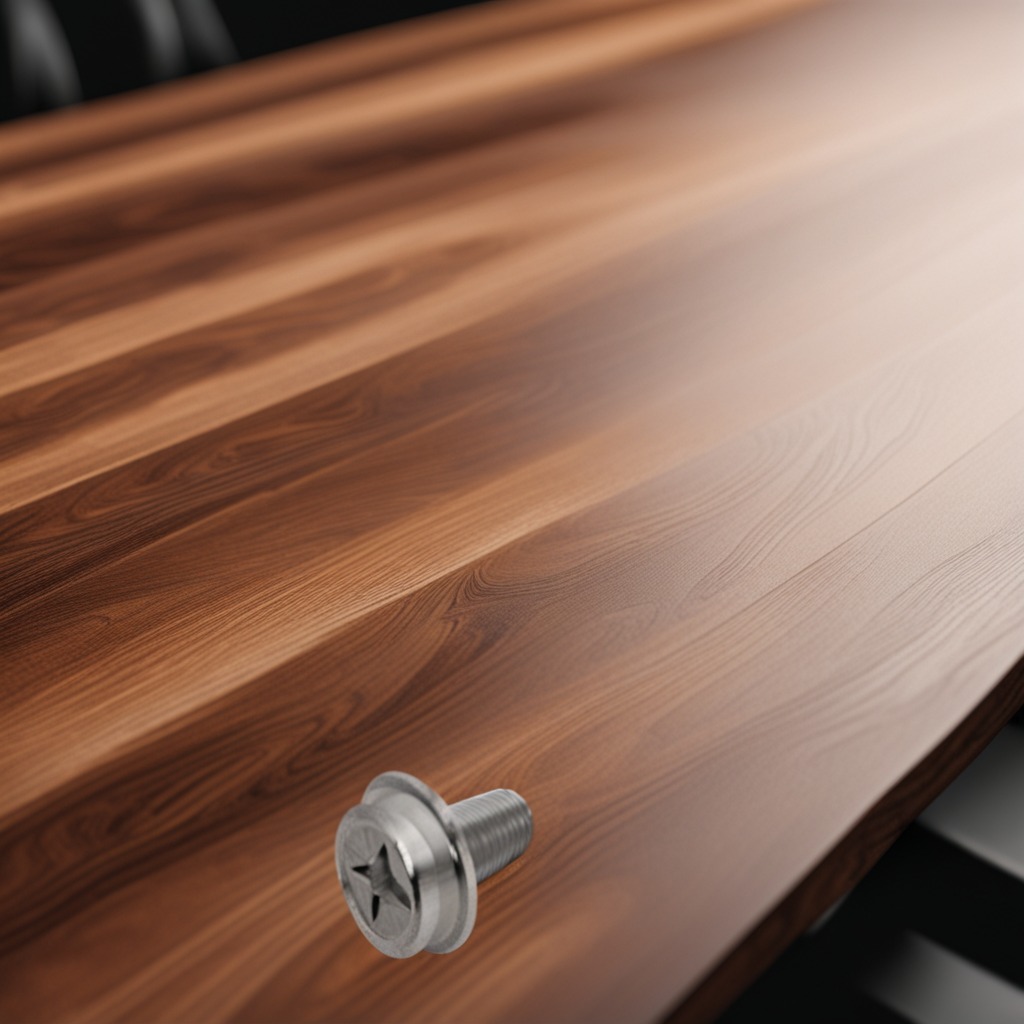
A metal screw is lying on the wooden table.